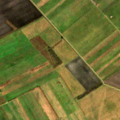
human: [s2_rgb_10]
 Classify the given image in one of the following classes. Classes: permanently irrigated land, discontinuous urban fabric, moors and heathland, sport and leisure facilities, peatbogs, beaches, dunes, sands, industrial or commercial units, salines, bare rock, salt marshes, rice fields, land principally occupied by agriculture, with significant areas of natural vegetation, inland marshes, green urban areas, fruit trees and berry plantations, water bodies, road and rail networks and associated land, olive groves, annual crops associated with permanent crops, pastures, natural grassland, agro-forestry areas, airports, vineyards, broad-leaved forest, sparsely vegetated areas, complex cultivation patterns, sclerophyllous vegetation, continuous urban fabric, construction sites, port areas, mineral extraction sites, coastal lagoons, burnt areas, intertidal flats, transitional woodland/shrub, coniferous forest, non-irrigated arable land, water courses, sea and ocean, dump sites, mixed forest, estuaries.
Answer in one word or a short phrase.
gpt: non-irrigated arable land, complex cultivation patterns